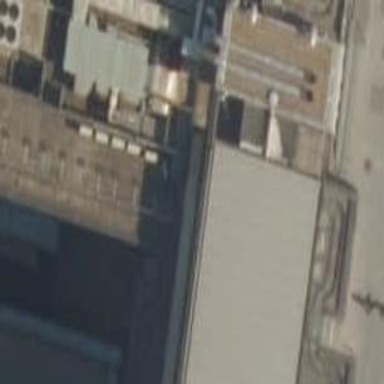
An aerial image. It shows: Gray building.